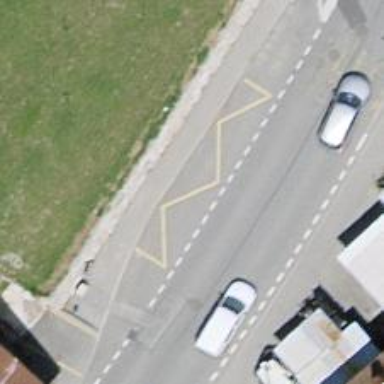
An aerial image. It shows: Bus stop with platform for public transport.